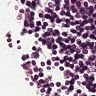
Metastatic tissue present: no